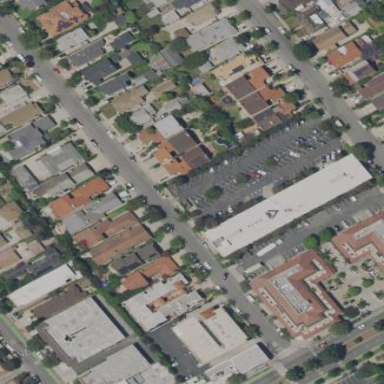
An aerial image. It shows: Commercial building.